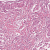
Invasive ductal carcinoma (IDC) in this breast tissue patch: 1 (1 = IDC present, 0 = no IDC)